Interaction volume radius: 5 \u00c5
Interaction volume height: 20 \u00c5
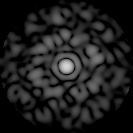
Disorder parameter: 0.806